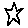
Label: star